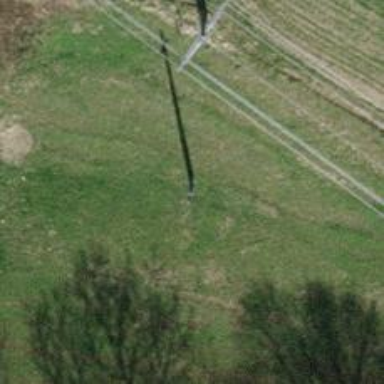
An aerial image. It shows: Minor power line.